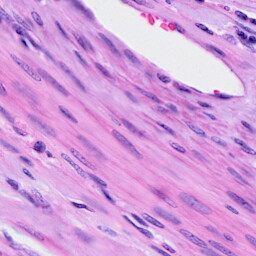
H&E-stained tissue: Cervix